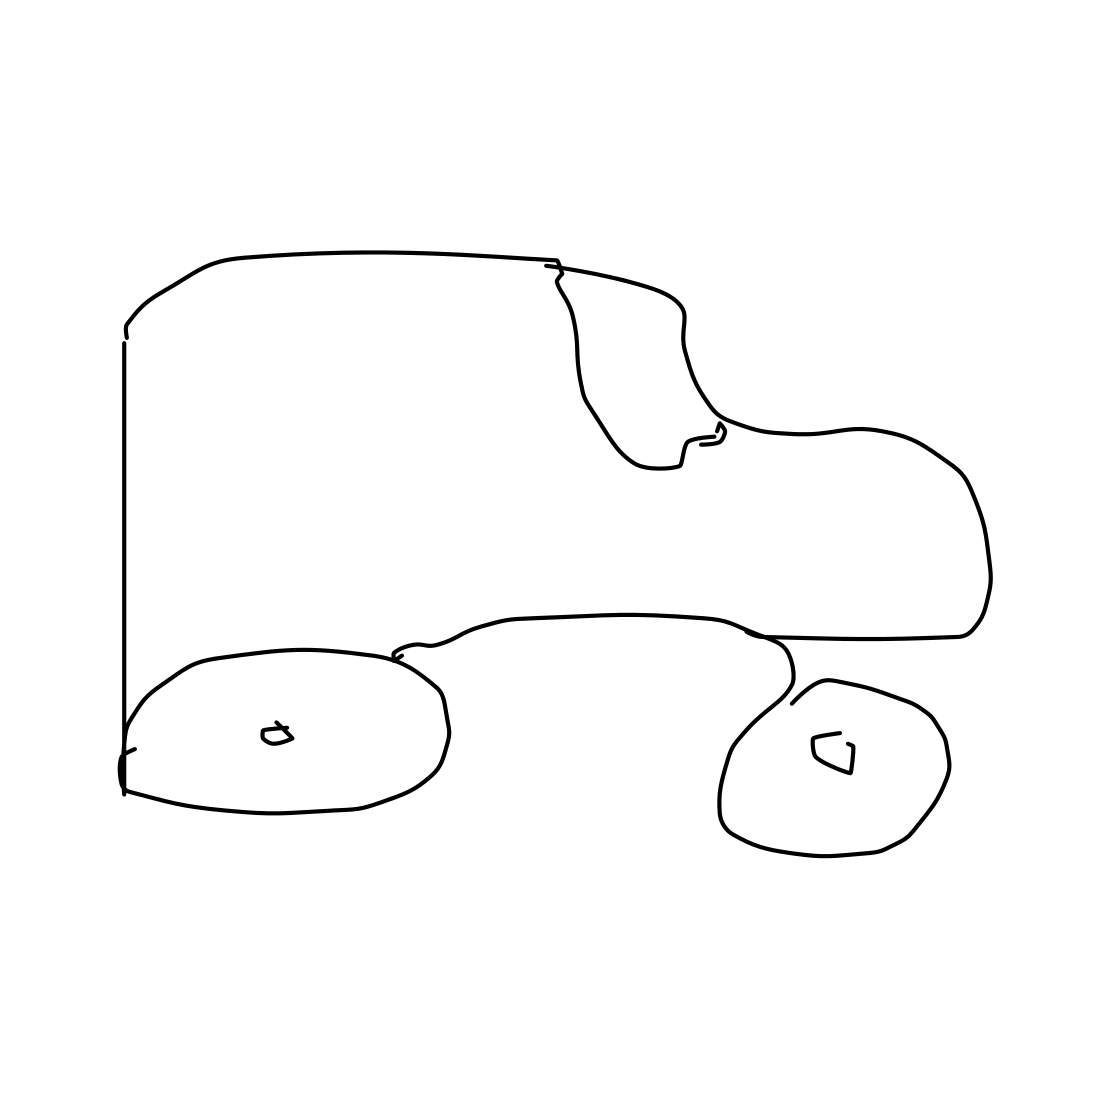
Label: suv